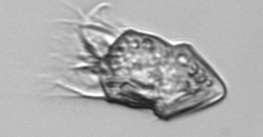
Label: Strombidium_inclinatum